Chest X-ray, PA view. Patient: 74 years old, sex F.
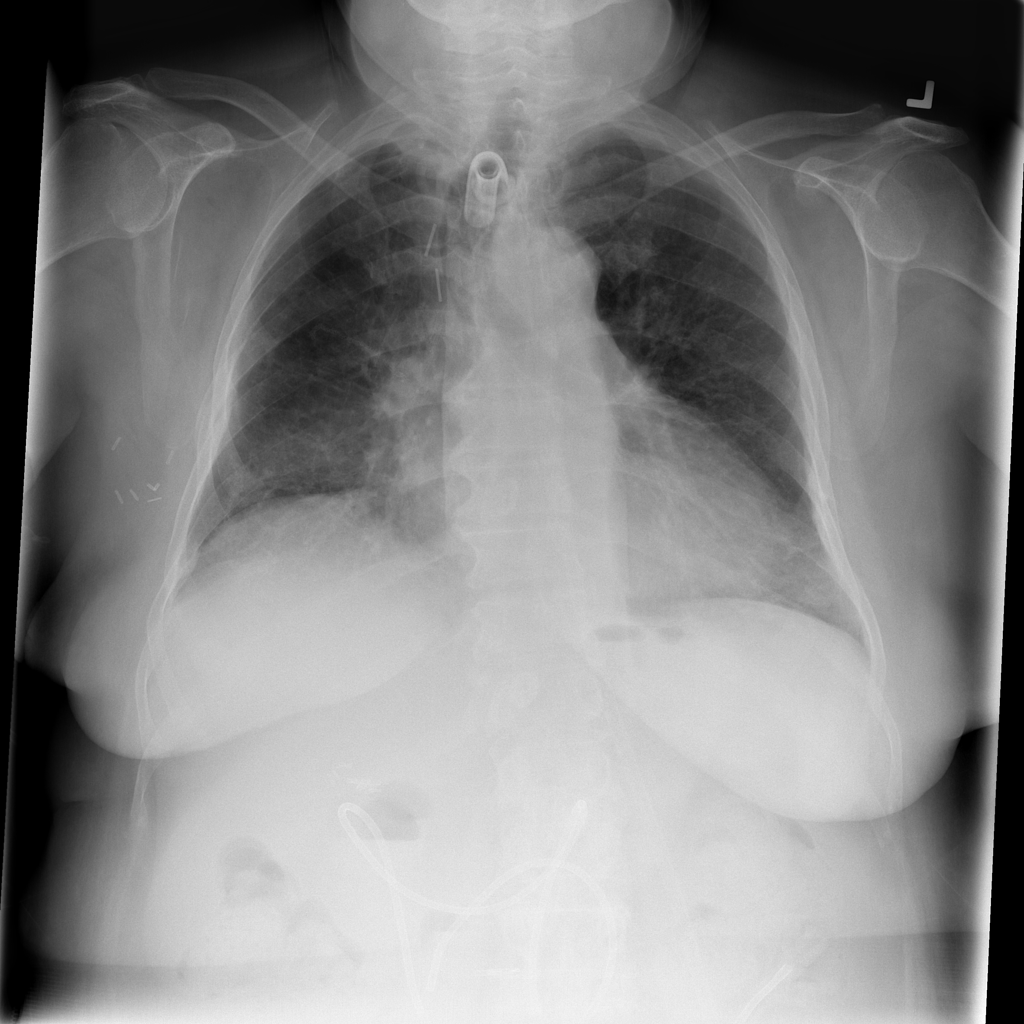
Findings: No Finding